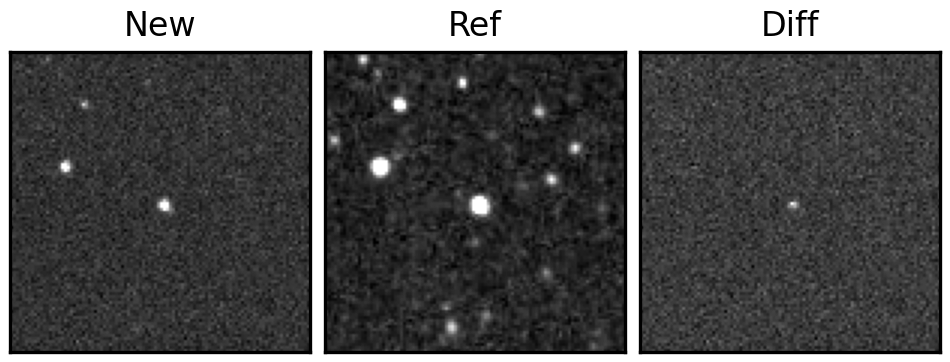
Label: real